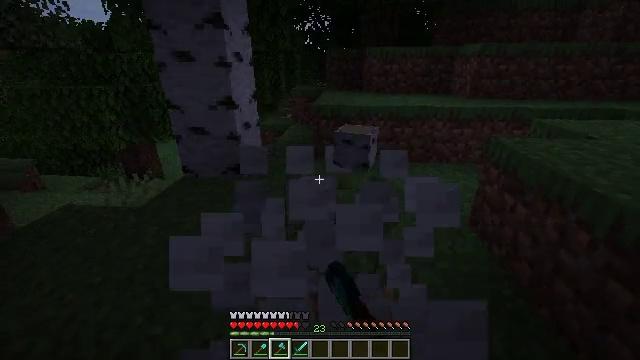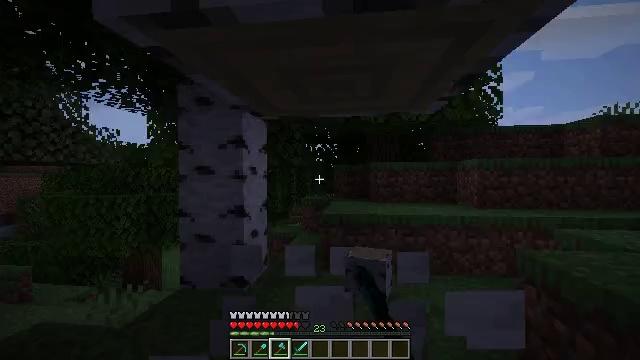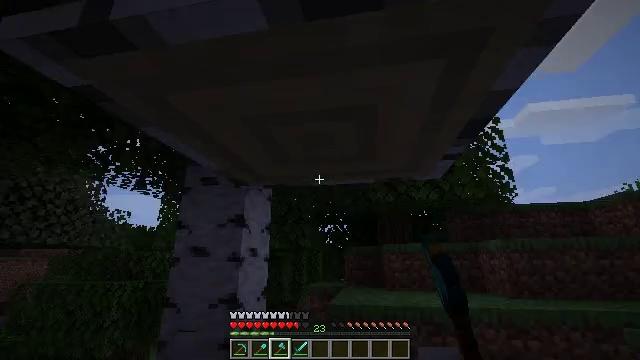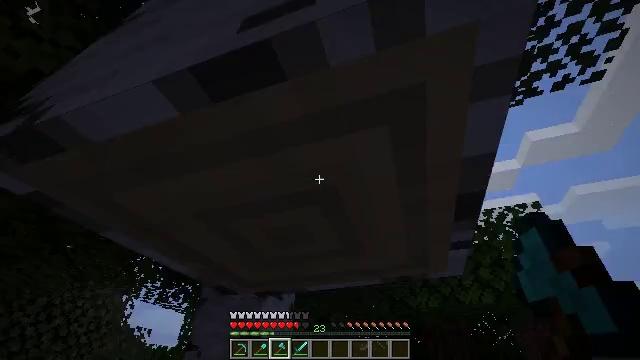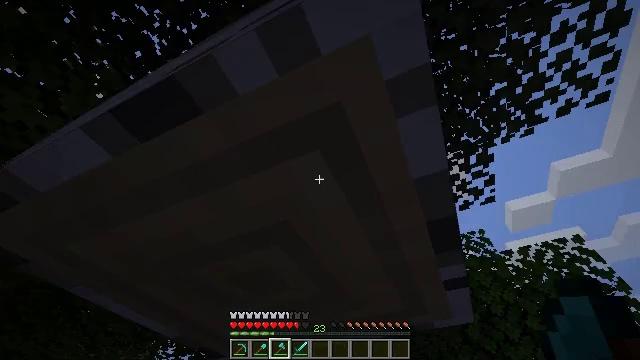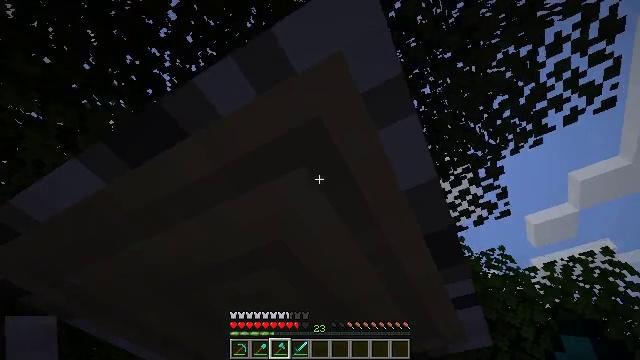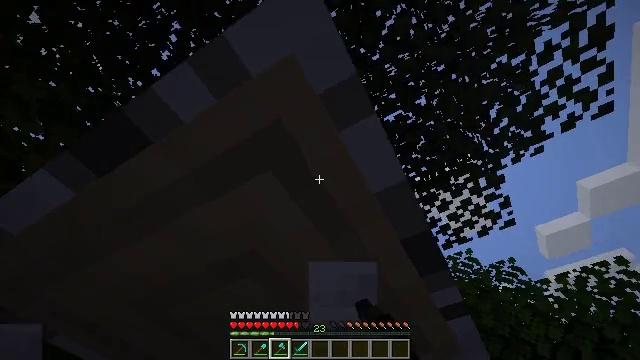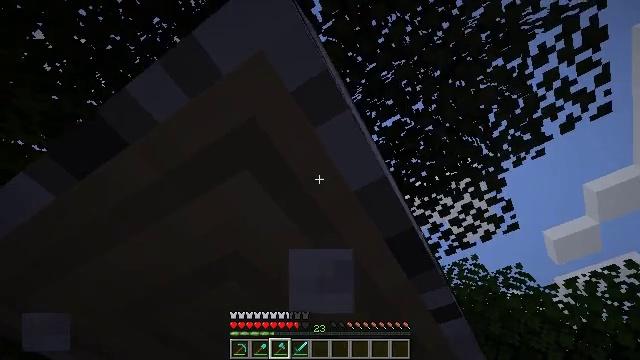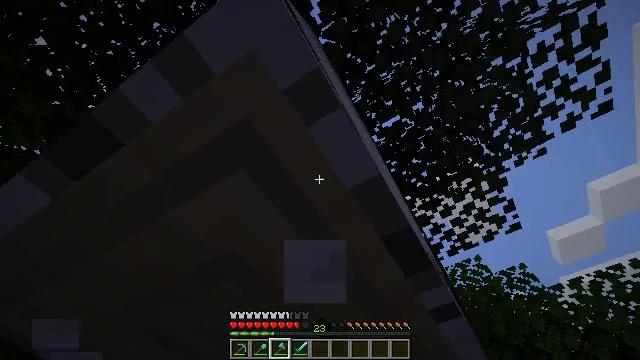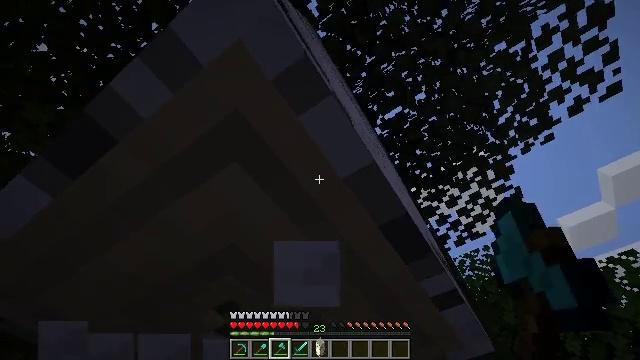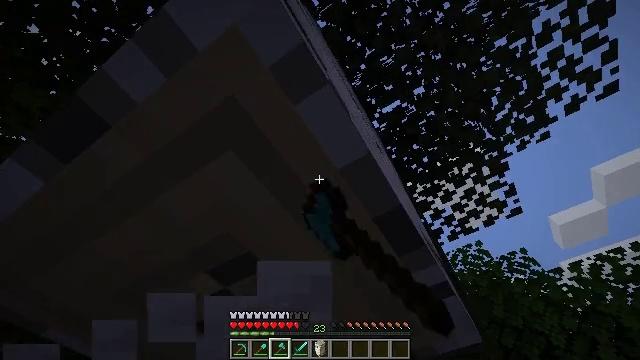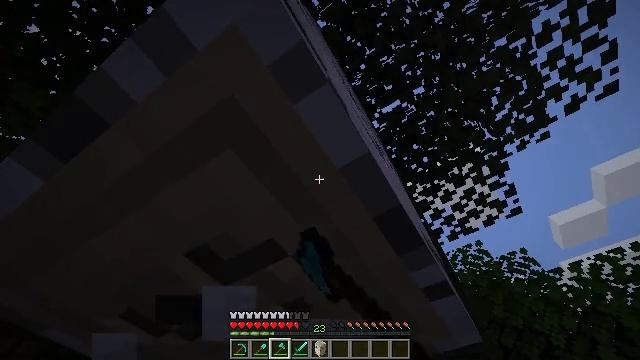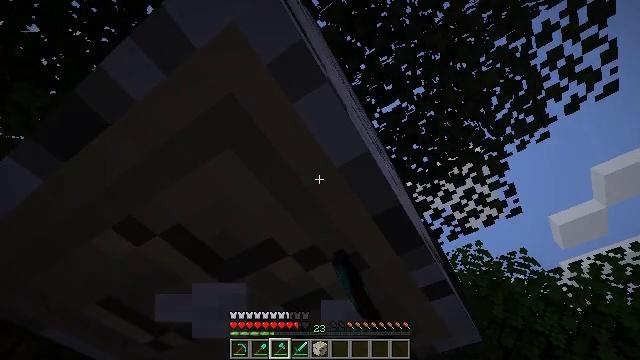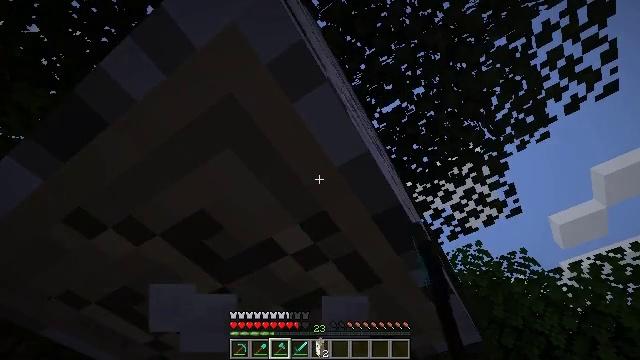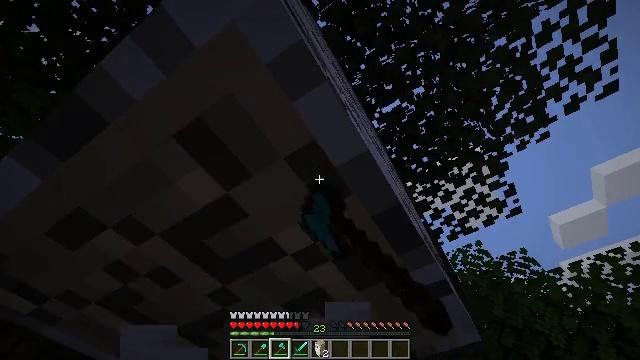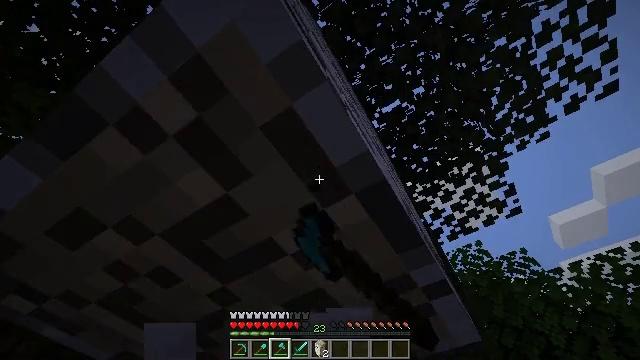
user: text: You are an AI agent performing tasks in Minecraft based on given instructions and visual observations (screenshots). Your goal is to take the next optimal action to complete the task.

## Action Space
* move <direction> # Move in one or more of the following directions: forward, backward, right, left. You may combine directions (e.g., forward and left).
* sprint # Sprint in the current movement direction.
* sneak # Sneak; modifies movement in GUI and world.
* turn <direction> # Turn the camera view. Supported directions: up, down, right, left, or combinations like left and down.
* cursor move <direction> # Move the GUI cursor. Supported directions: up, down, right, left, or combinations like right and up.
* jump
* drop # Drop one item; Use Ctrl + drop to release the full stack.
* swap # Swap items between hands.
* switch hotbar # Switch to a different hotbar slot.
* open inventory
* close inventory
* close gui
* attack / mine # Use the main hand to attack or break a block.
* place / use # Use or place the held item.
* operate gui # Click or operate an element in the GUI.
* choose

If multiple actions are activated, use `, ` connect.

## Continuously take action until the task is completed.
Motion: motion action
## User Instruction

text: Chop down the birch log.
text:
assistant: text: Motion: move forward and move right, turn left and up
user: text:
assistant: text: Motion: move forward and move right, turn left and up
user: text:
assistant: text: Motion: move right, turn left and up
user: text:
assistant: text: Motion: turn left and up
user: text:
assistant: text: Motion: turn left and up, attack / mine
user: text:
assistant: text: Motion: turn left and up, attack / mine
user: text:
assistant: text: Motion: turn left and up, attack / mine
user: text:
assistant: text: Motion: attack / mine
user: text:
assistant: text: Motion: turn left and down, attack / mine
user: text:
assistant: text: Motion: turn right and down, attack / mine
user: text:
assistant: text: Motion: attack / mine
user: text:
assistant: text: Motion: attack / mine
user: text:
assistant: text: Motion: attack / mine
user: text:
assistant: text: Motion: attack / mine
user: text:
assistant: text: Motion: attack / mine
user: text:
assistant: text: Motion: attack / mine
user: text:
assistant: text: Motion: turn left, attack / mine
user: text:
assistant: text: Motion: turn left, attack / mine
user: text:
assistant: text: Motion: turn left, attack / mine
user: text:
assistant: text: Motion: turn left, attack / mine
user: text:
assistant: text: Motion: turn left, attack / mine
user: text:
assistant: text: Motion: turn left, attack / mine
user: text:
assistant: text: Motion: turn left, attack / mine
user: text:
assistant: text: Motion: move forward, attack / mine
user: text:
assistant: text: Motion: move forward, attack / mine
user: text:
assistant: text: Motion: turn left and up, attack / mine
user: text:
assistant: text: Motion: turn left and up, attack / mine
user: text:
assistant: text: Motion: turn left and up, attack / mine
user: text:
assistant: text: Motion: turn left and up, attack / mine
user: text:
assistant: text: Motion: turn left and up, attack / mine